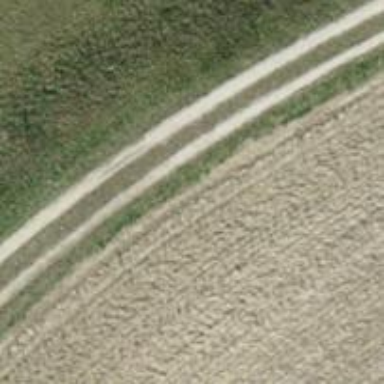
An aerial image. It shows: Track with compacted grade3 surface.